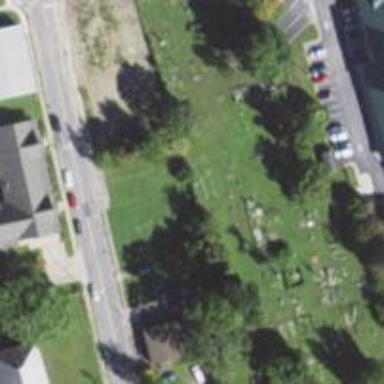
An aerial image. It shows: Cemetery.